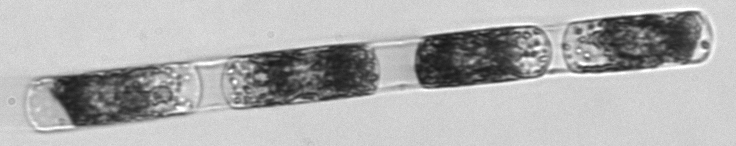
Label: Hemiaulus